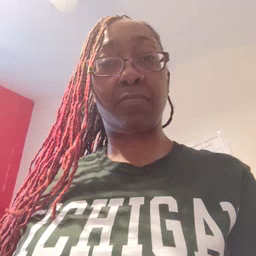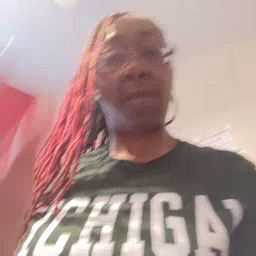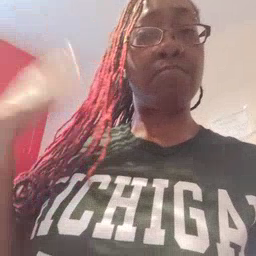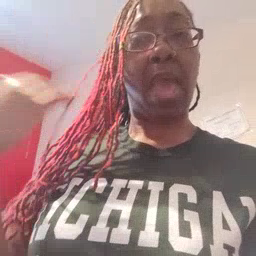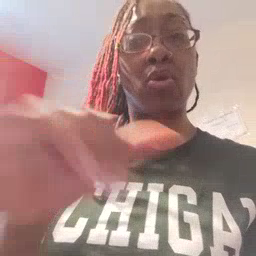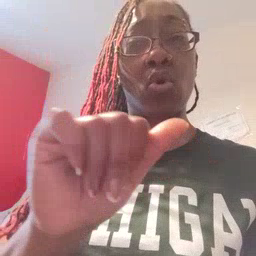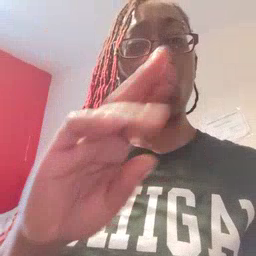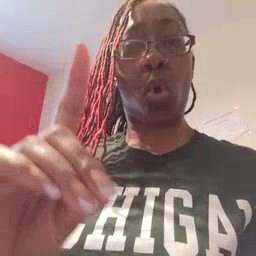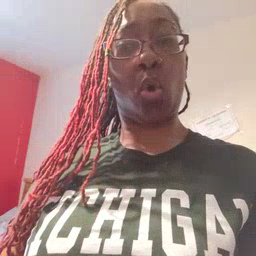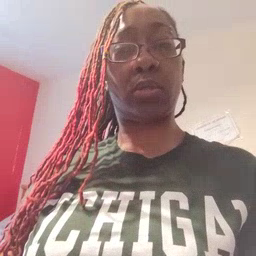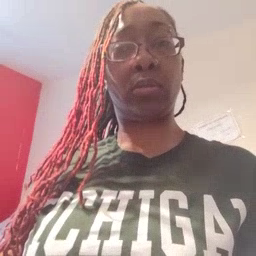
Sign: backyard